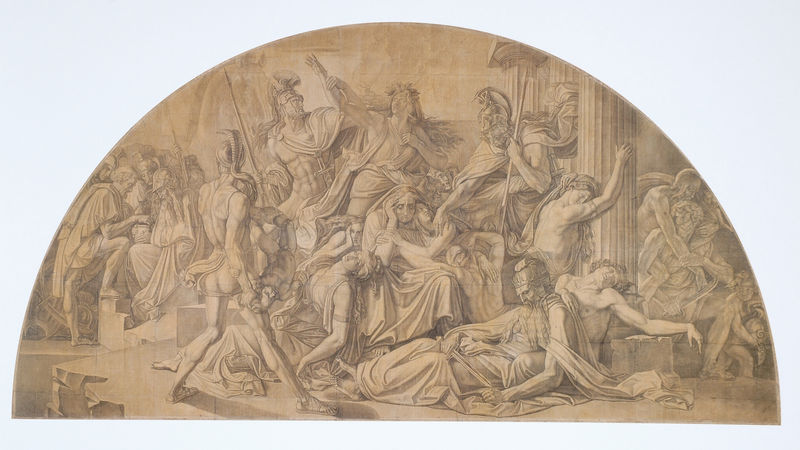
Titel: Der Untergang Trojas
Künstler: Peter Cornelius
Standort: Berlin
Institution: Alte Nationalgalerie
Schlagwörter: akt, gemälde, kampf, kämpfer, körper, mann, nackt, schatten, schlaf, umhang, dreieck, frauen, menschen, sitzen, bewegung, braun, frau, geste, licht, männer, skizze, szene, säule, säulen, zeichnung, tuch, beige, bart, architektur, arme, bibel, entsetzen, falten, federn, mord, stehen, stein, steine, tod, tof, tot, trauer, gewand, haare, tücher, gewänder, kind, kreis, pferd, rund, kanneliert, krug, beine, relief, hintern, liegen, bogen, stab, studie, grafik, monochrom, sepia, rundbogen, angst, gewalt, krieg, schlacht, zerstörung, historienbild, könig, lanze, soldaten, muskeln, stufe, stufen, sandalen, nackte, podest, liegend, fallen, leiber, nische, schild, antike, philosoph, kreuz, linear, abgrund, druck, druckgrafik, schwert, waffen, leichen, soldat, tote, panik, helm, entwurf, lorbeerkranz, mythologie, ritter, kämpfen, rüstung, sieg, kapitell, halbkreis, halbrund, fries, römer, verzweiflung, helme, elend, griechen, götter, leid, leiden, niederlage, schmerz, olymp, griechisch, sage, krieger, griechenland, kanneluren, pferdekopf, tempel, speer, speere, fresko, mittelpunkt, kupferstich, erschöpft, emotionen, biblisch, rötel, sieger, sklaven, fresco, ermorden, römisch, tympanon, lunette, regent, togen, bogenfeld, steinbruch, sehnen, tora, überraschung, antijke, antziie, geschlagene, heidnisch, radius, römerhelm, schnorr von carolsfeld, steinscholle, säöule, trojanisches pferd, yntzii, spieße, verlierer, po, podst